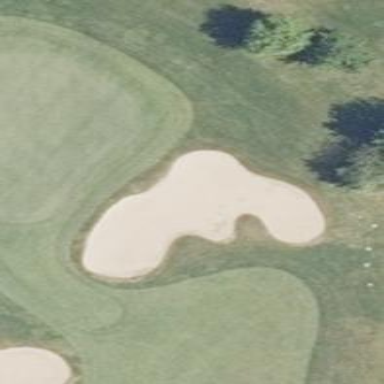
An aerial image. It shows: Golf bunker.